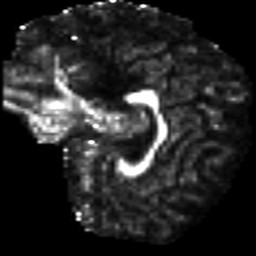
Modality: FA
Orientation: sagittal
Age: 29
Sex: female
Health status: ill
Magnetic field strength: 3 T
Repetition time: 9 s
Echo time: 0.093 s